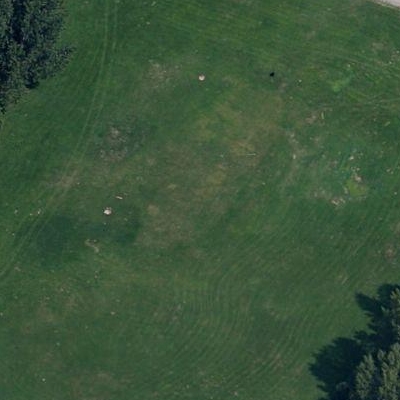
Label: Grass